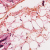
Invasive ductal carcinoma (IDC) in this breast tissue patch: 0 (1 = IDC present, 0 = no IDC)